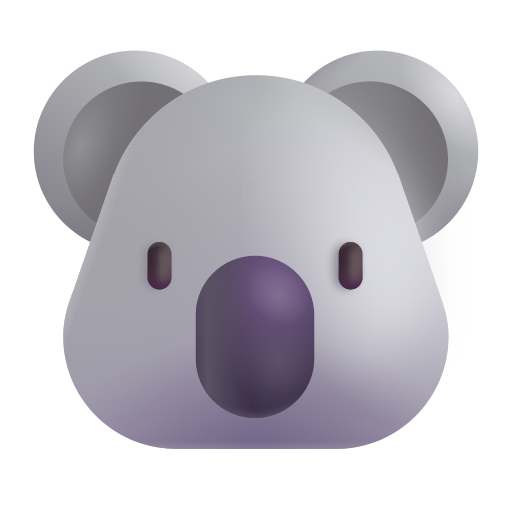
koala color